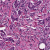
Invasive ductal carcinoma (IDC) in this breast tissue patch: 0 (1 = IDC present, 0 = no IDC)